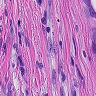
Metastatic tissue present: yes